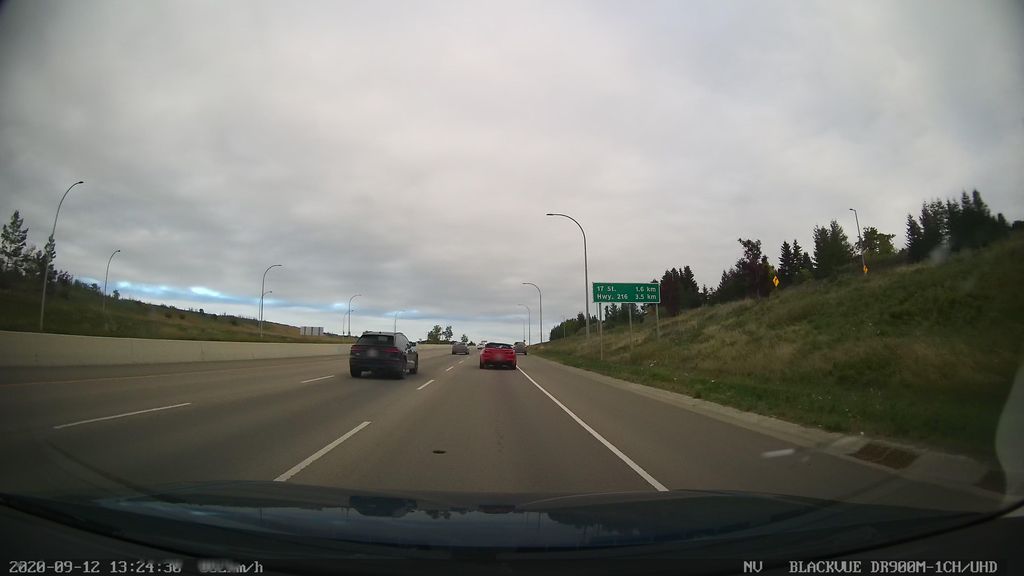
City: edmonton